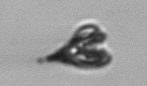
Label: Pyramimonas_longicauda